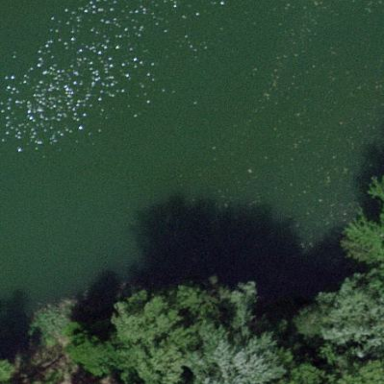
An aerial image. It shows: Peaceful pond surrounded by nature.